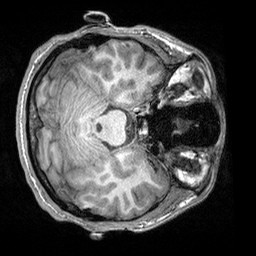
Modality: T1w
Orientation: axial
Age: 23
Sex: male
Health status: healthy
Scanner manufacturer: siemens
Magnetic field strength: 3 T
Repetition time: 2.3 s
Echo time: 0.00303 s